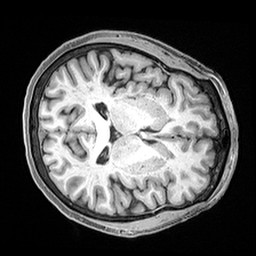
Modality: T1w
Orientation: axial
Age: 61
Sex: female
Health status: healthy
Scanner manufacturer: siemens
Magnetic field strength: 3 T
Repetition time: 2.4 s
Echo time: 0.00217 s